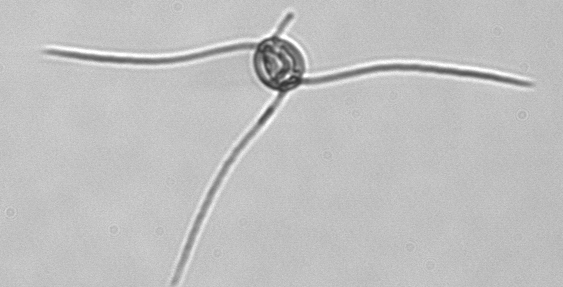
Label: Chaetoceros_danicus